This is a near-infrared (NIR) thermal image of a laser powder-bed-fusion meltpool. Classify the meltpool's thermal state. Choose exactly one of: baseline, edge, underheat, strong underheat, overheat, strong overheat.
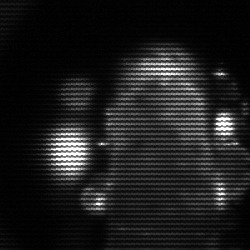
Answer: strong underheat